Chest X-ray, PA view. Patient: 47 years old, sex M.
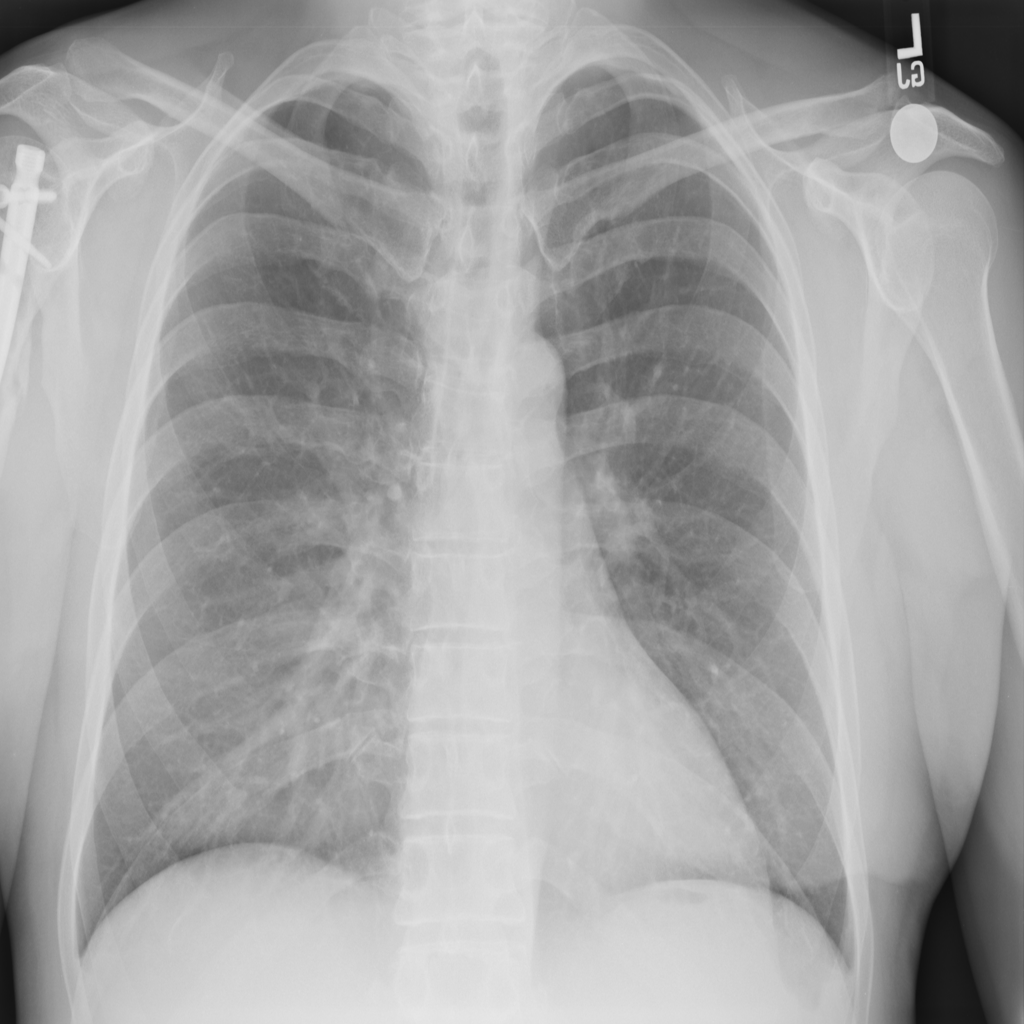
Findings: No Finding